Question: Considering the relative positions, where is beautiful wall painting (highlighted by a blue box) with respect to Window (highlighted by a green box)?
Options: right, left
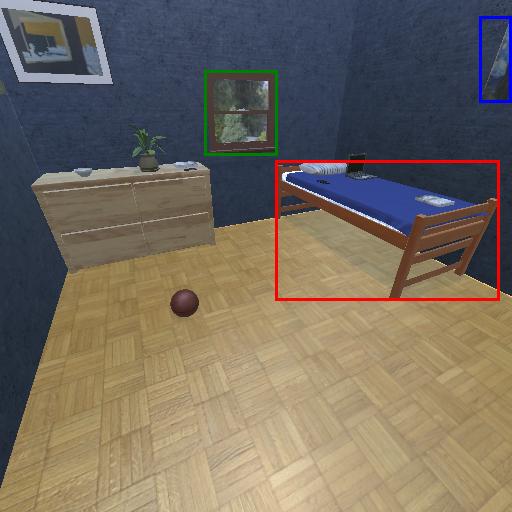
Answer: right